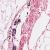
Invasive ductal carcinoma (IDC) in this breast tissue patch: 0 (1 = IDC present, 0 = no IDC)